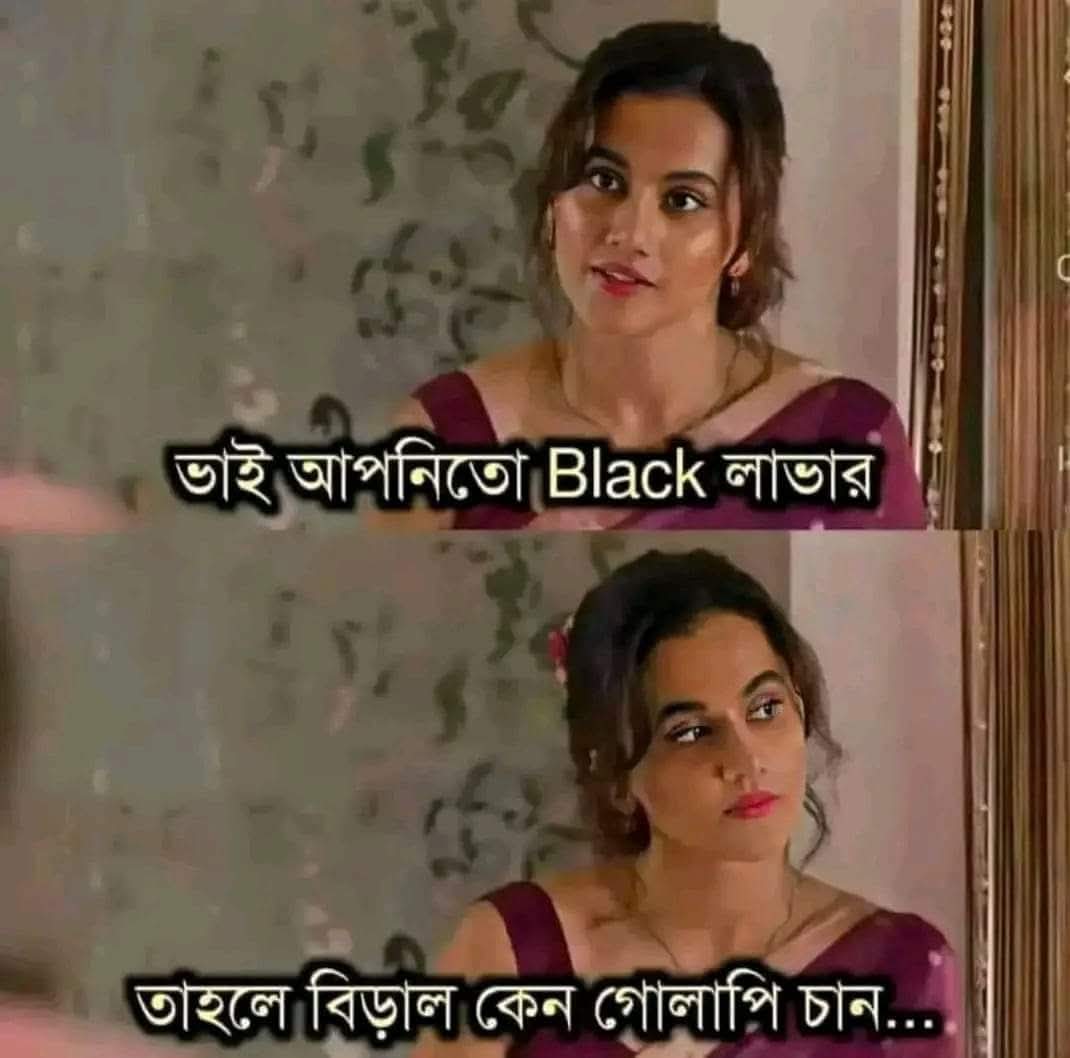
Text: ভাই আপনিতো Black লাভার
তাহলে বিড়াল কেন গোলাপি চান...
Label: Non Hate